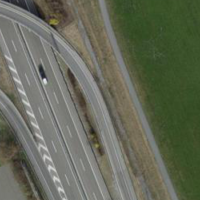
EUNIS habitat code: 57
Species observed at this site:
Phalacrocorax carbo
Anas platyrhynchos